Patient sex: M
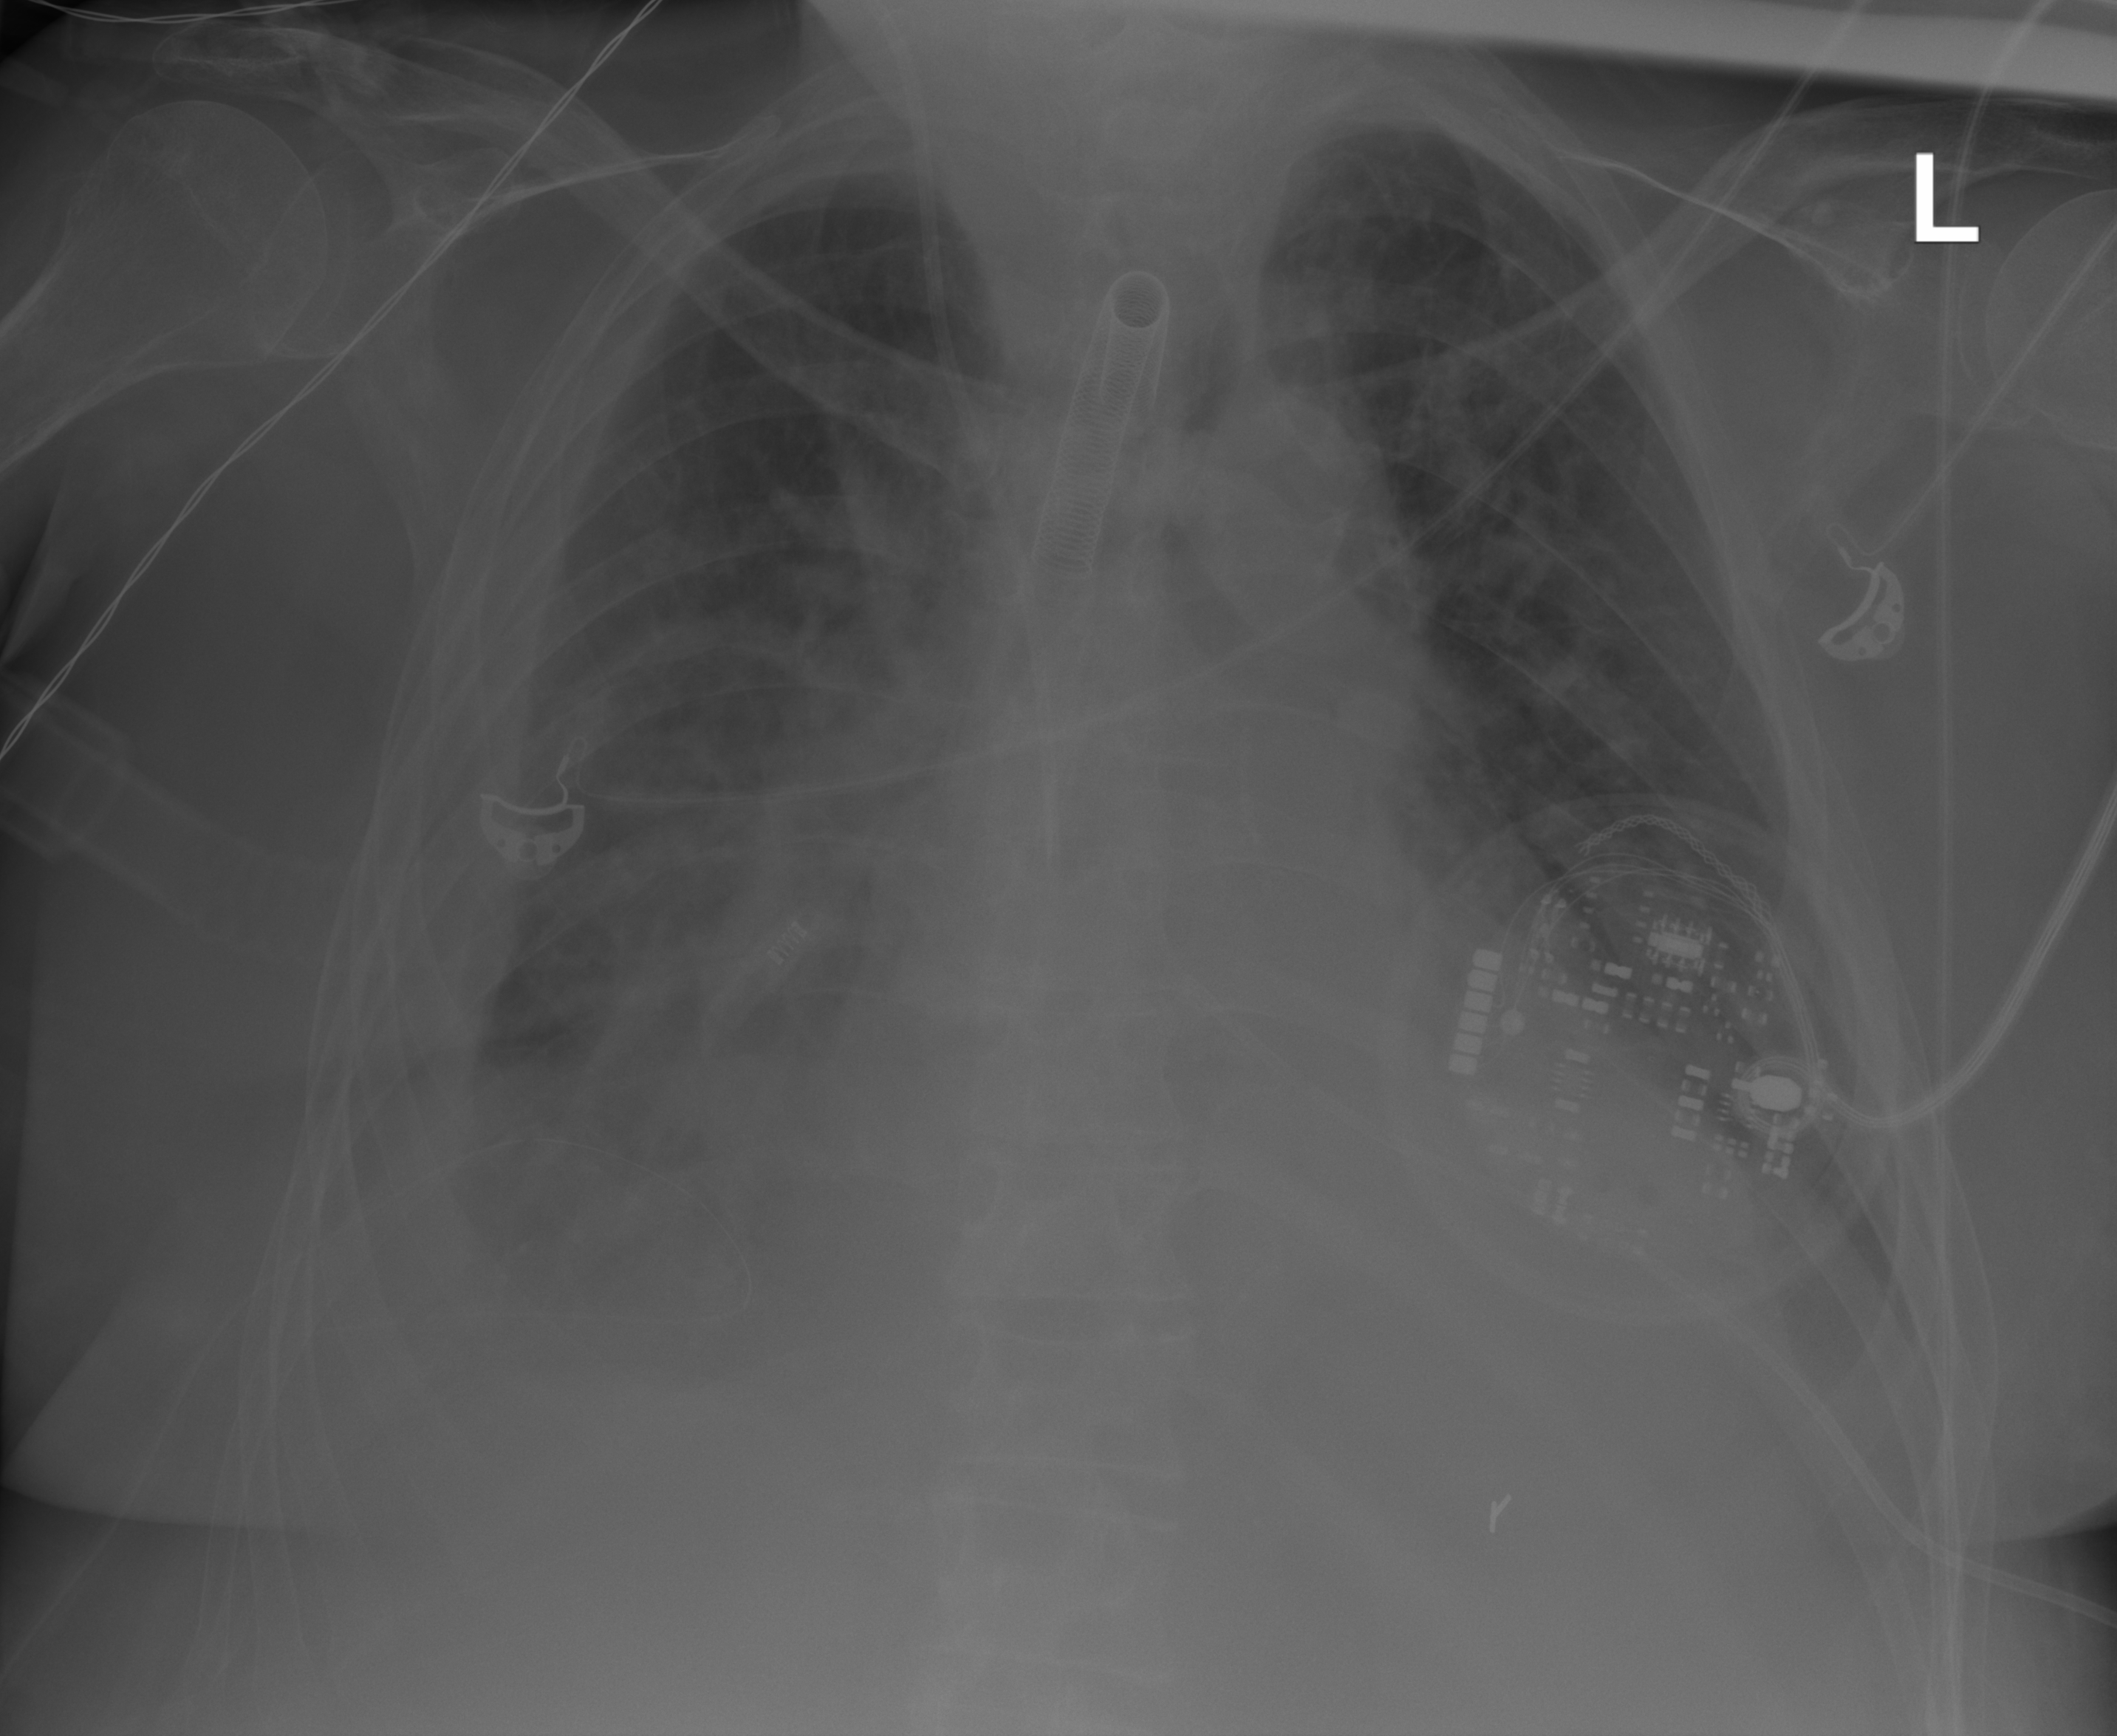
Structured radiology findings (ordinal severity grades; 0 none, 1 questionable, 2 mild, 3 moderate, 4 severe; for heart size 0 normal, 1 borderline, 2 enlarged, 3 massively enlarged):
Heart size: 2
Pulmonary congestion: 2
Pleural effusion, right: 3
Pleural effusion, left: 2
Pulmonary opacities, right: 2
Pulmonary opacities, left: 2
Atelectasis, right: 3
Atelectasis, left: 2